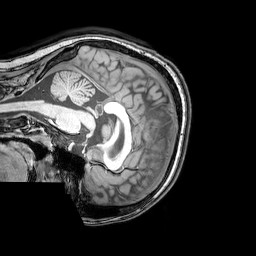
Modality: T1w
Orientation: sagittal
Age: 24
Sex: female
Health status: healthy
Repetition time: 0.081 s
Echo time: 0.037 s